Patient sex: M
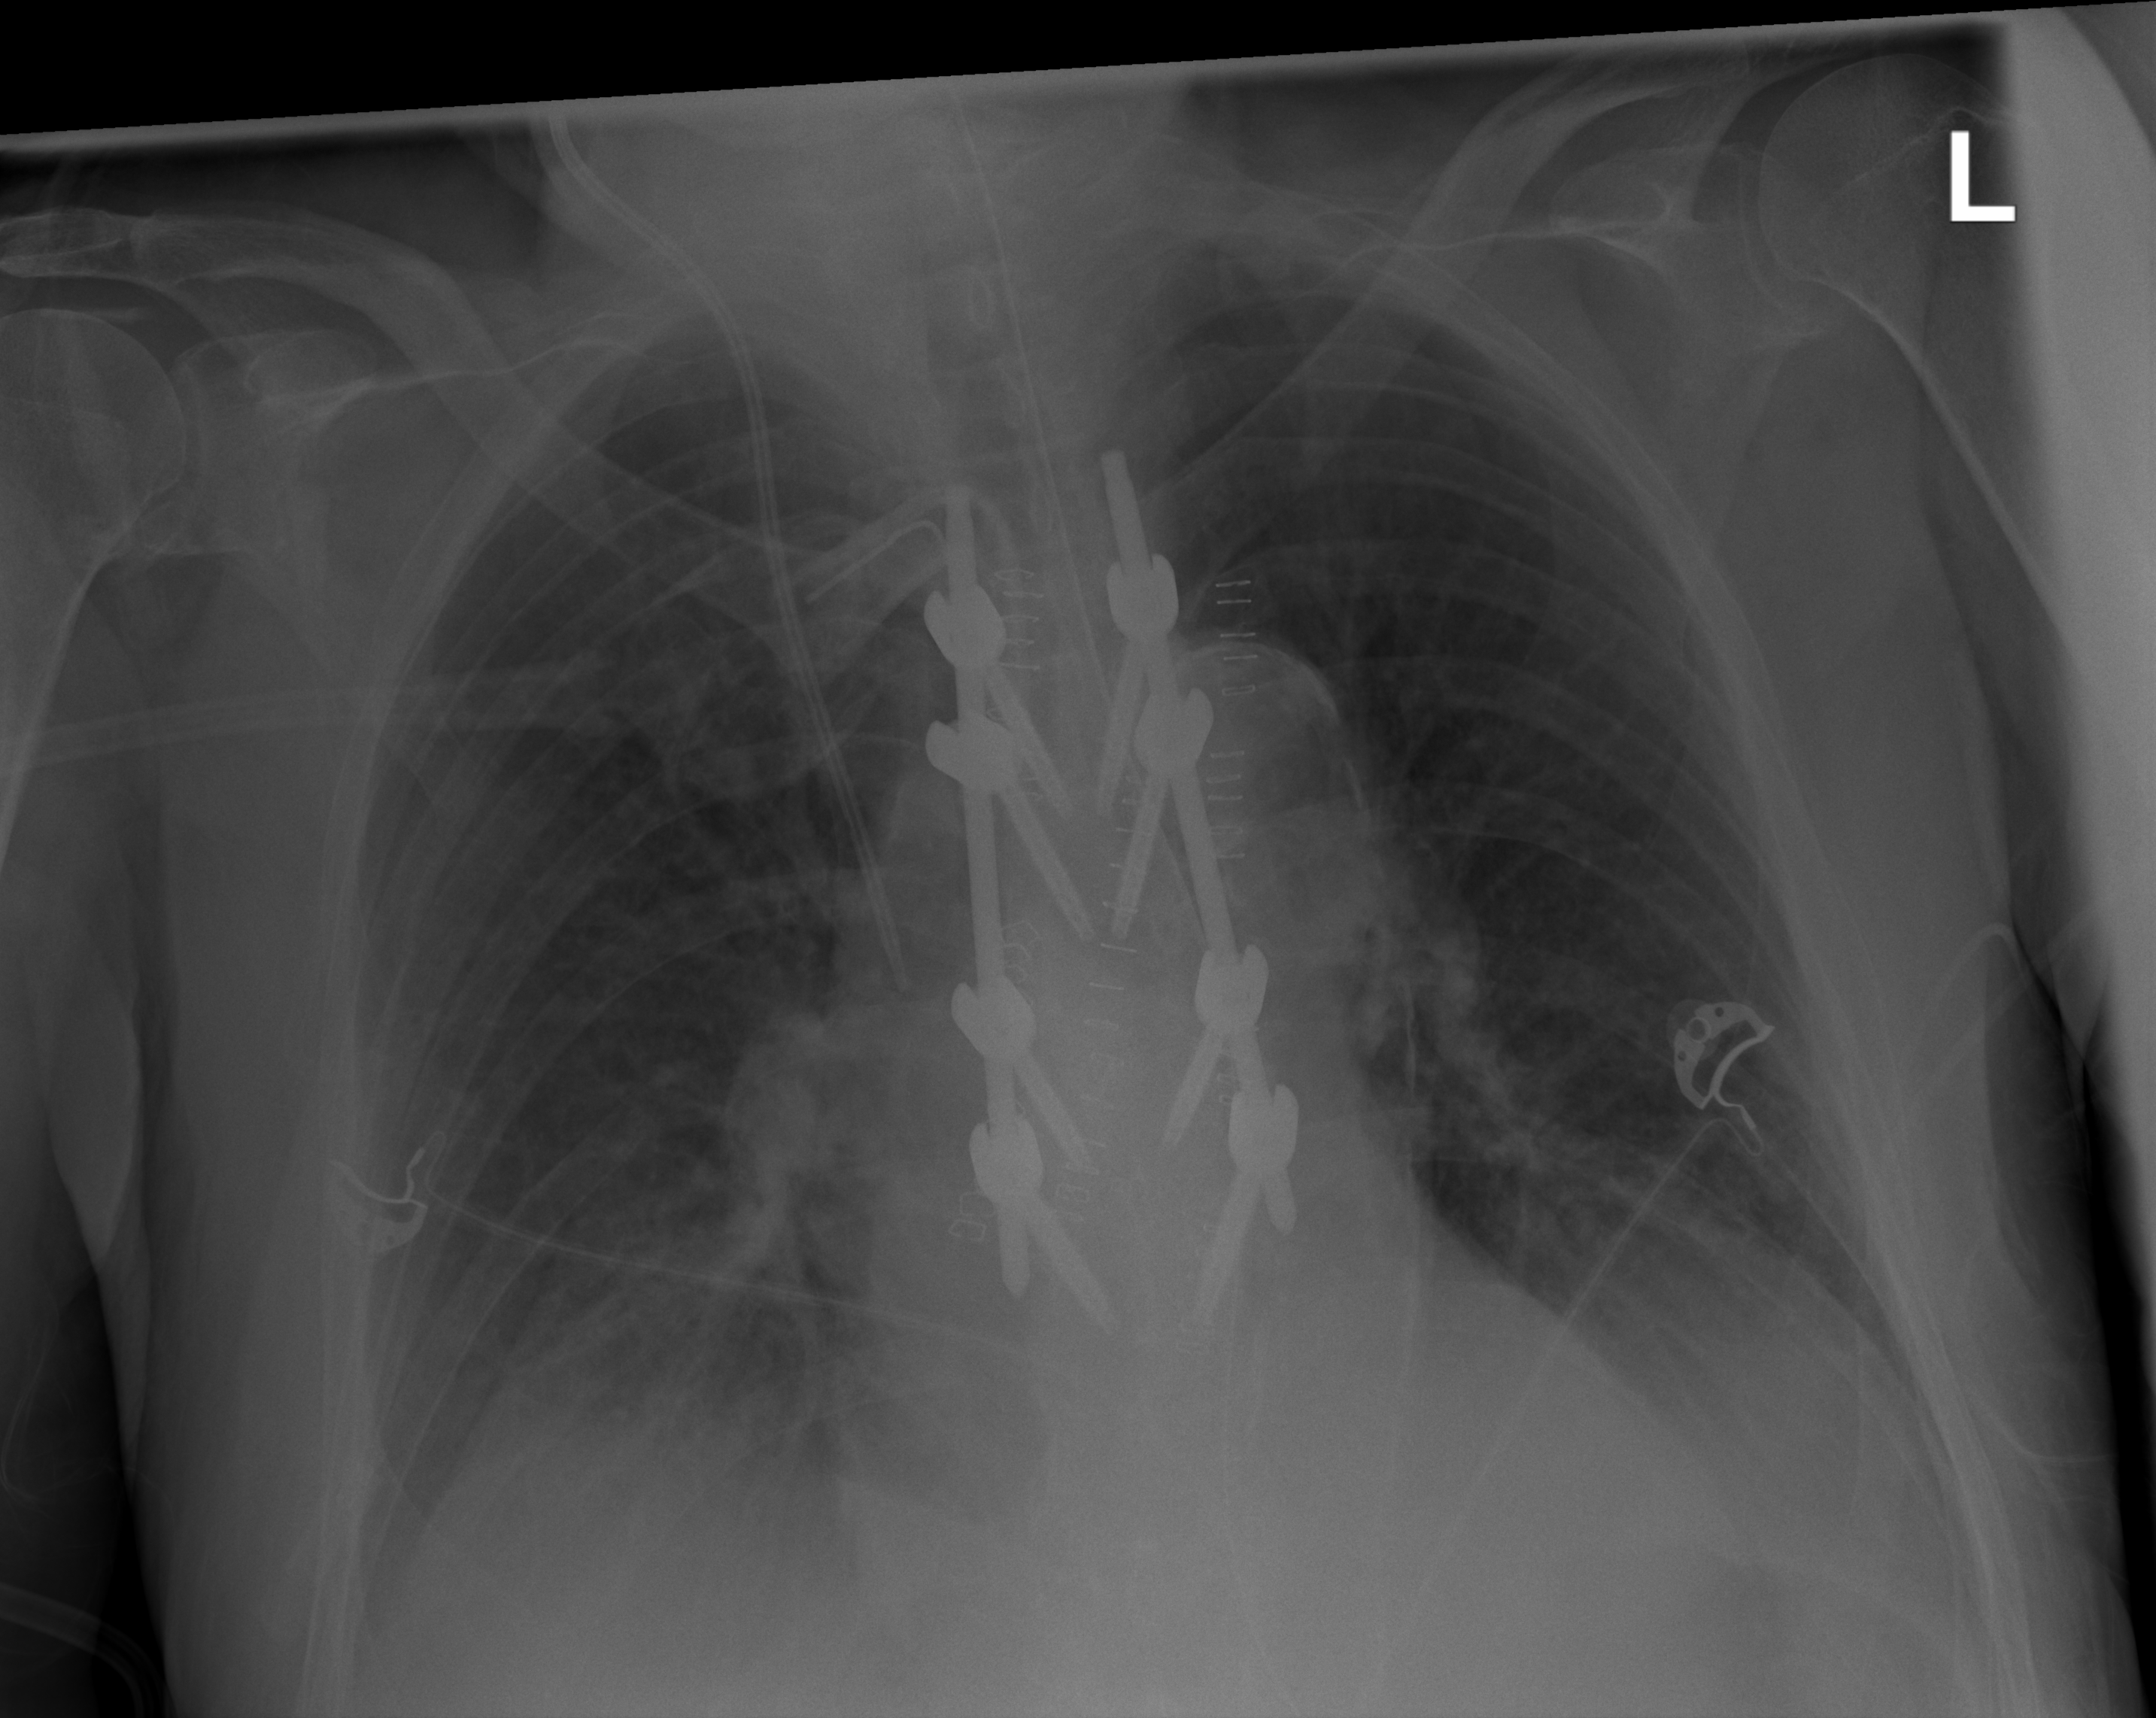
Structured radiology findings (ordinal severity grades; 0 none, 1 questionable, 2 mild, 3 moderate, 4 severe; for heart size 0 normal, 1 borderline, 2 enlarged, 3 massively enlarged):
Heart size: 0
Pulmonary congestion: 0
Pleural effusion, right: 2
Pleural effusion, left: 2
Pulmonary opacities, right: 2
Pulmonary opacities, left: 2
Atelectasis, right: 2
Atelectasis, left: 2